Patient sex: M
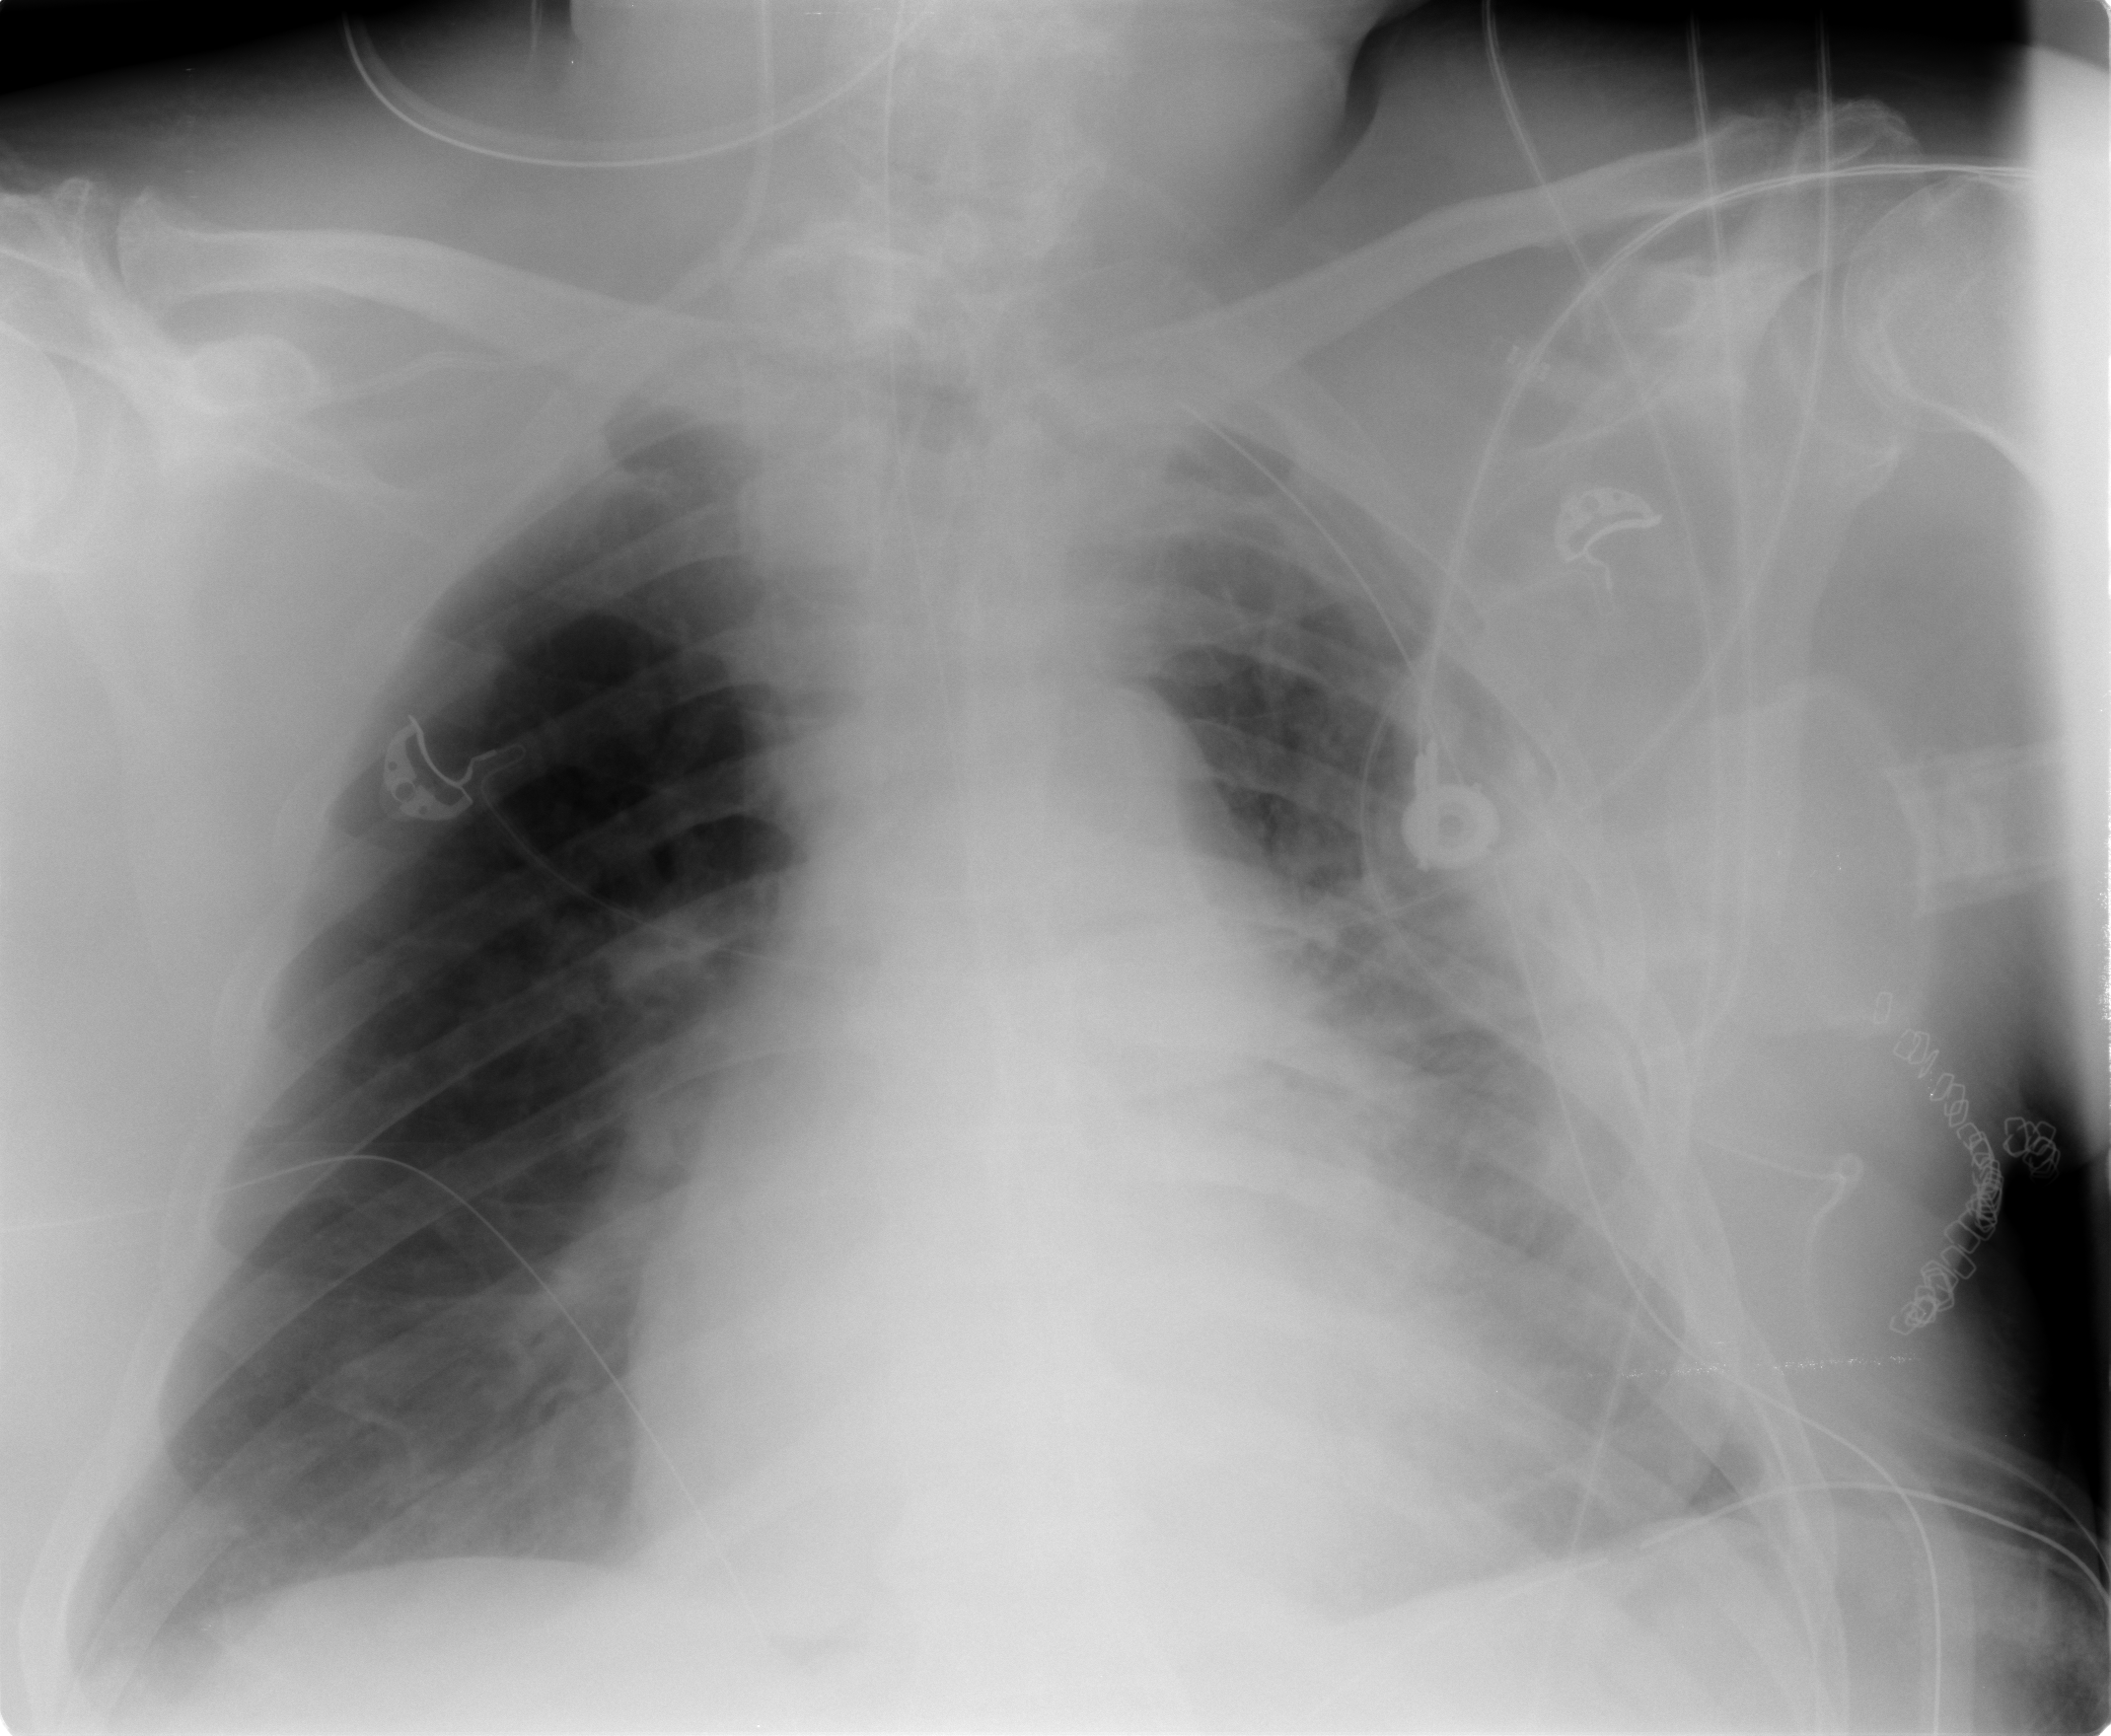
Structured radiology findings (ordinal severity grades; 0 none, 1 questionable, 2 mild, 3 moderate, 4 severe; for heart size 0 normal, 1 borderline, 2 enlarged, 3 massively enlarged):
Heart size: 2
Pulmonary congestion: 0
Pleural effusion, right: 0
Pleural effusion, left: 3
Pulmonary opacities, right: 0
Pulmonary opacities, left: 0
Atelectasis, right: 0
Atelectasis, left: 3